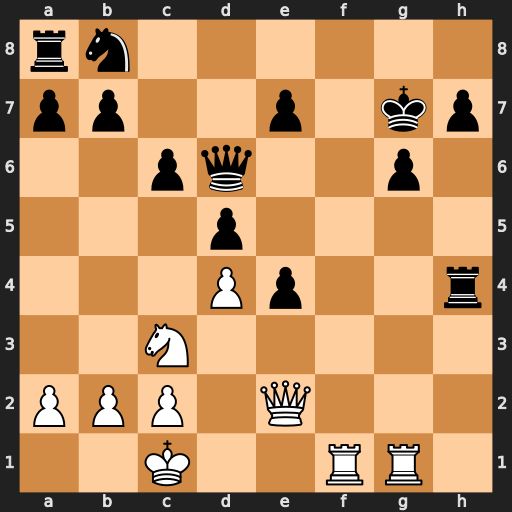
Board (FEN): rn6/pp2p1kp/2pq2p1/3p4/3Pp2r/2N5/PPP1Q3/2K2RR1
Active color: w
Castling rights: -
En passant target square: -
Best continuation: Qf2 Rf4 Qxf4 Qxf4+ Rxf4